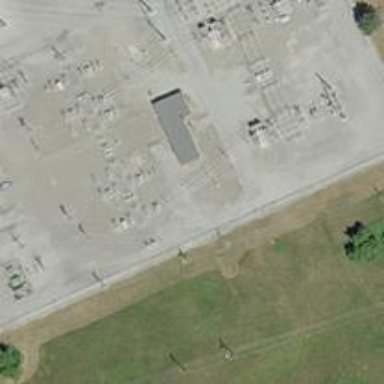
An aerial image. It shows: Switch for power supply.